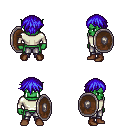
a pixel art fantasy rpg character, male body template, orc, green skin, white long-sleeve shirt, metal pants, blue short bangs hairstyle, brown shoes, shield, four views (front, back, left, right), 2x2 character sprite sheet, small pixel art, hard edges, no anti-aliasing